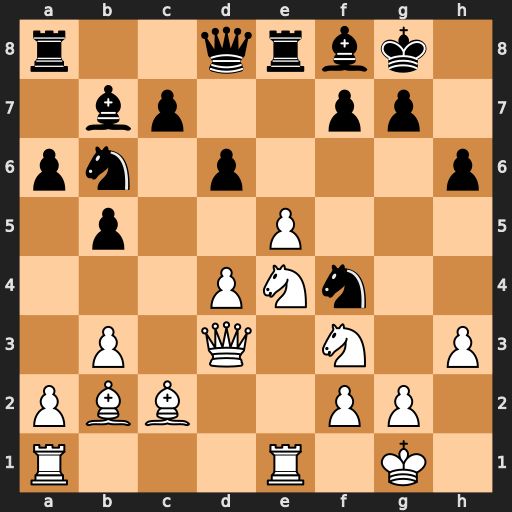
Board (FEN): r2qrbk1/1bp2pp1/pn1p3p/1p2P3/3PNn2/1P1Q1N1P/PBB2PP1/R3R1K1
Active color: w
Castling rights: -
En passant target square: -
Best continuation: Nf6+ Qxf6 Qh7#